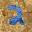
Label: 2